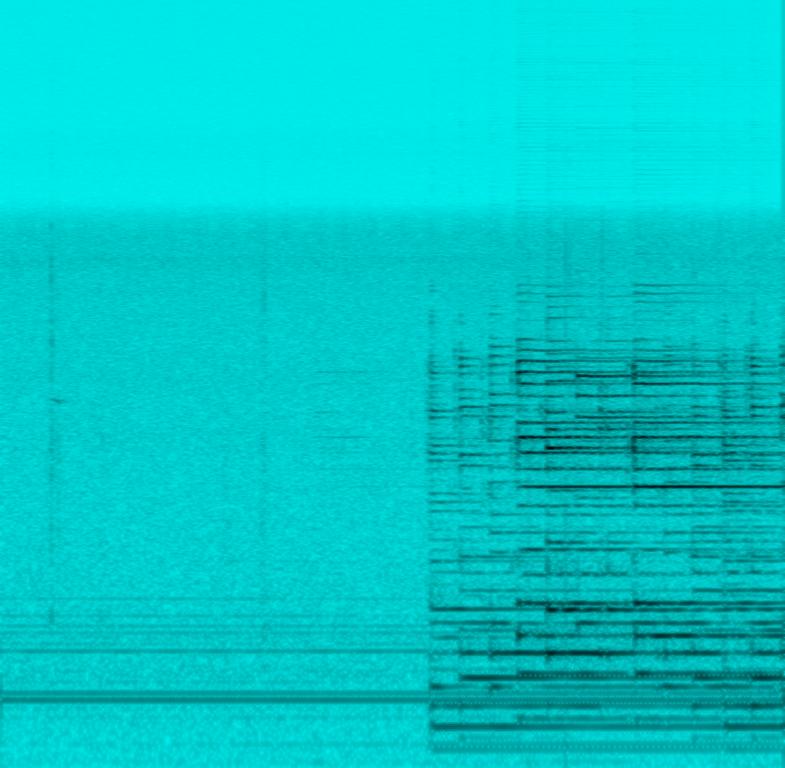
This is a gear comparison jam recorded with an electric guitar played with different chorus effect pedals. The electric guitar is playing simple tunes that sound dreamy with the added chorus effect. There is a psychedelic atmosphere. Certain parts of this recording can be sampled for use in beat-making or in advertisement jingles. These parts could also be played as an opening theme for rock music radio stations.